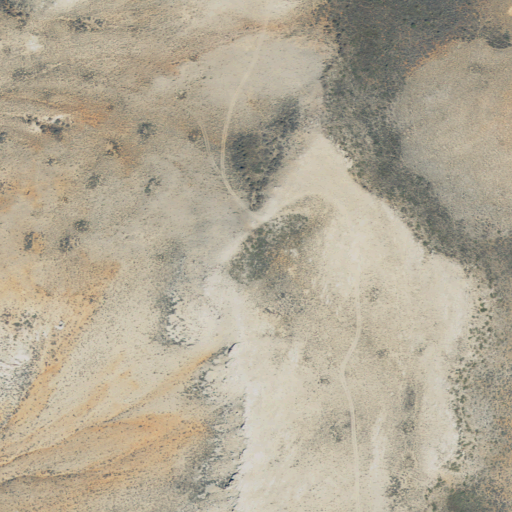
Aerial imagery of mountain in Utah named Limestone Peak containing shrub and grassland